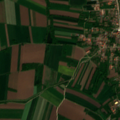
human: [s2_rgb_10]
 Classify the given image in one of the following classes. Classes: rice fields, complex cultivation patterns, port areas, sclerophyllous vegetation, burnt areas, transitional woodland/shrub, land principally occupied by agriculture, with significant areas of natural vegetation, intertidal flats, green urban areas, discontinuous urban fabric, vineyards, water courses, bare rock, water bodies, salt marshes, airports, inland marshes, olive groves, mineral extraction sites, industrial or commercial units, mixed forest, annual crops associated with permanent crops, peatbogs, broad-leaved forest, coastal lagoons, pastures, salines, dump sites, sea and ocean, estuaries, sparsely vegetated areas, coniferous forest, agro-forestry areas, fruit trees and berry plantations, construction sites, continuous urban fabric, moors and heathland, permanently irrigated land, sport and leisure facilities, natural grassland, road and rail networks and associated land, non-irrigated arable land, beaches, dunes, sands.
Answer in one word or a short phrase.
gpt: discontinuous urban fabric, non-irrigated arable land, land principally occupied by agriculture, with significant areas of natural vegetation